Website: walmart
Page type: address-validator
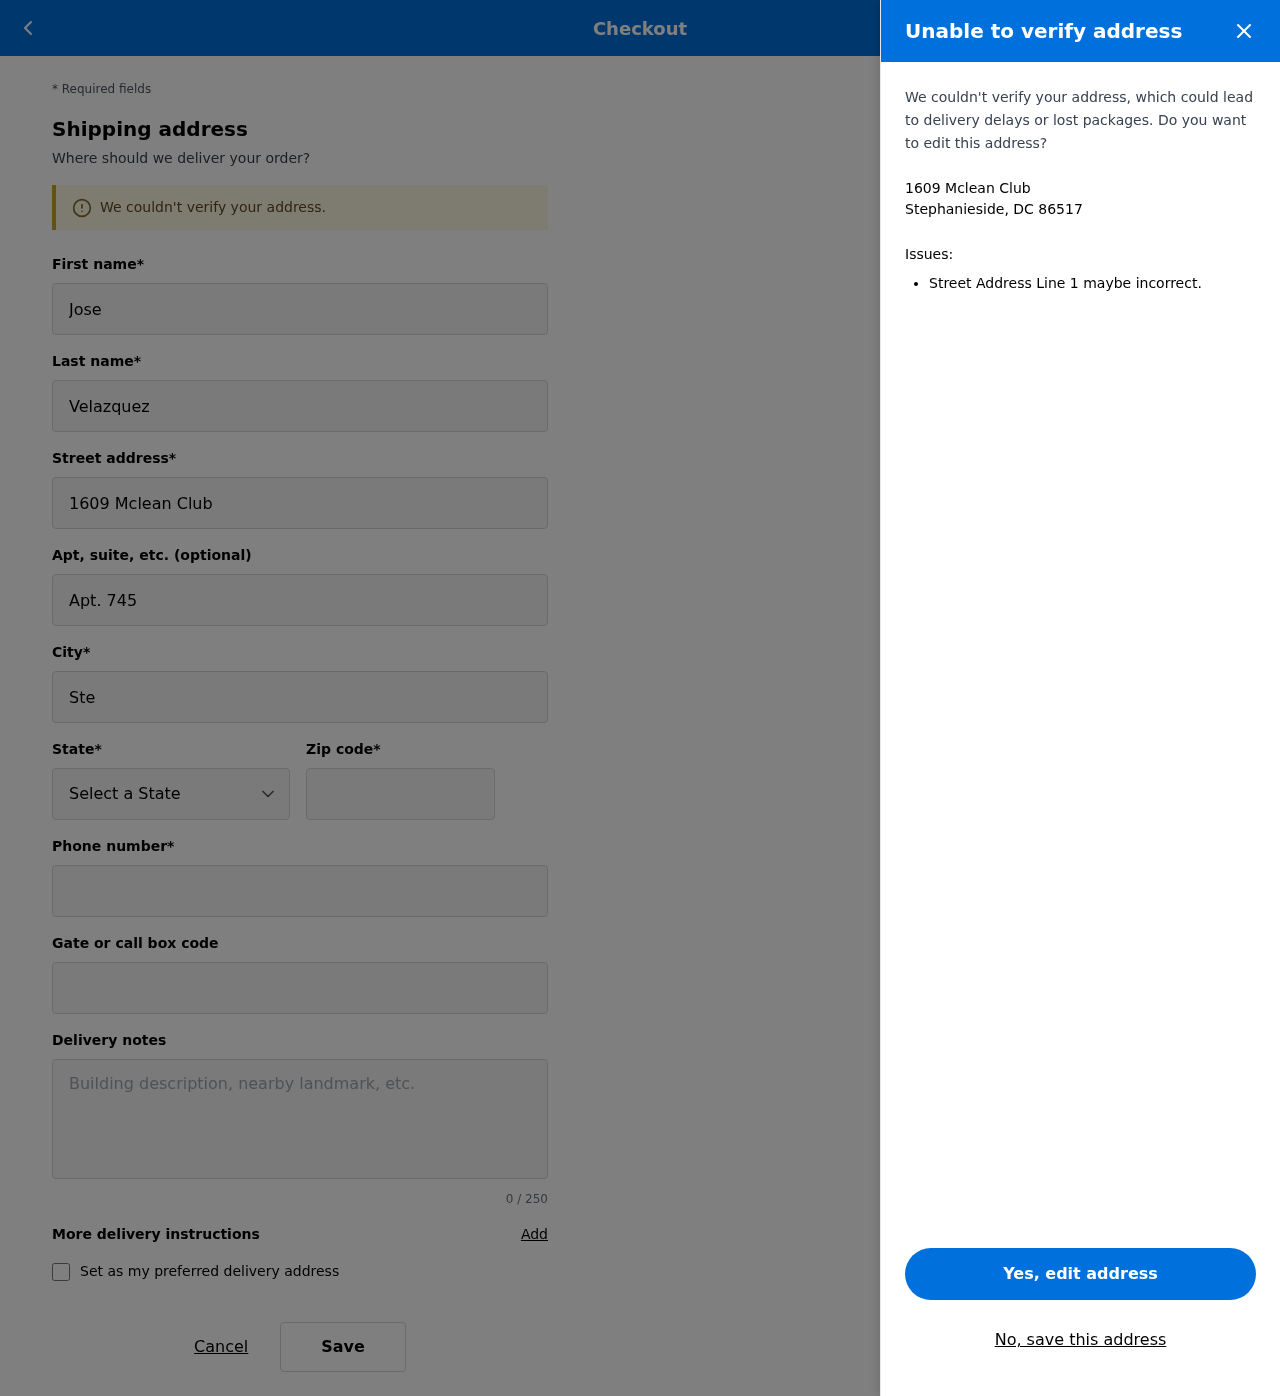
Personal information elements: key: PII_CITY_STATE_ZIP
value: Stephanieside, DC 86517
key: PII_STATE_ABBR
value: DC
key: PII_STREET
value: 1609 Mclean Club
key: PII_FIRSTNAME
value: Jose
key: PII_LASTNAME
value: Velazquez
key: PII_STREET2
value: Apt. 745
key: PII_CITY
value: Stephanieside
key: PII_POSTCODE
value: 86517
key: PII_PHONE
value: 4502099721
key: PII_SECURITY_CODE
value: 619